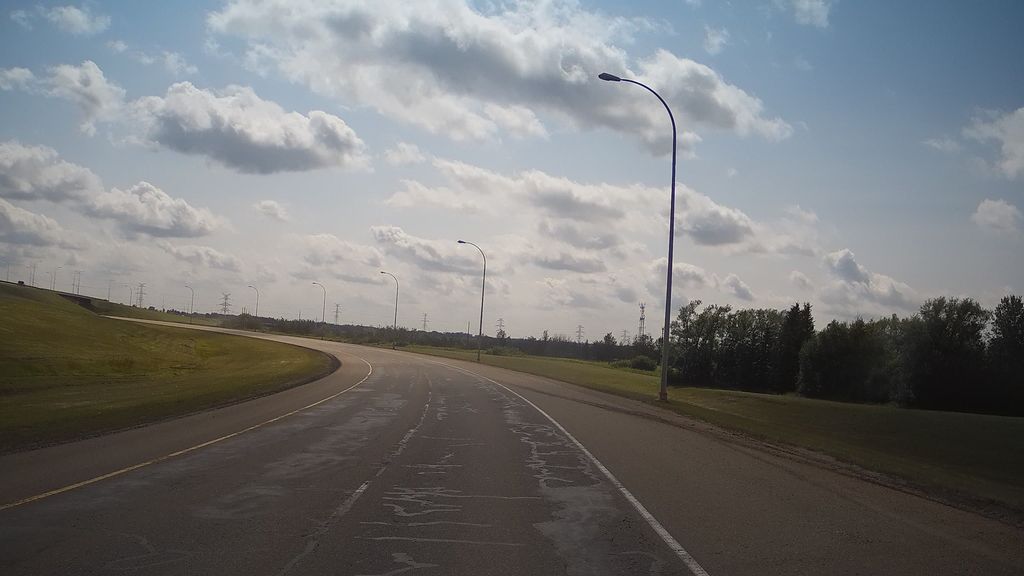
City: edmonton